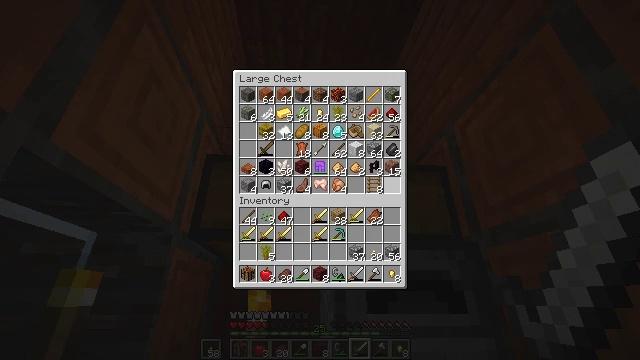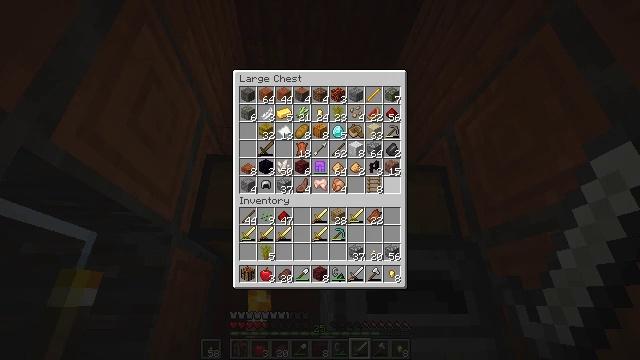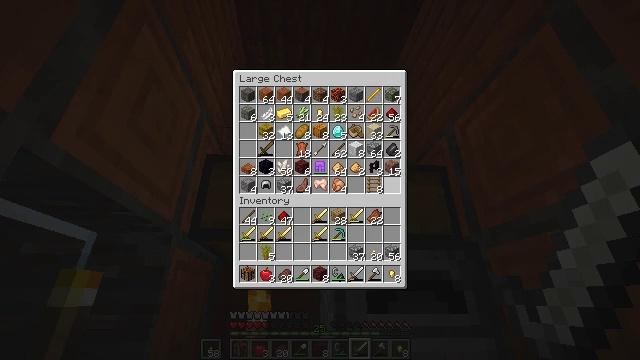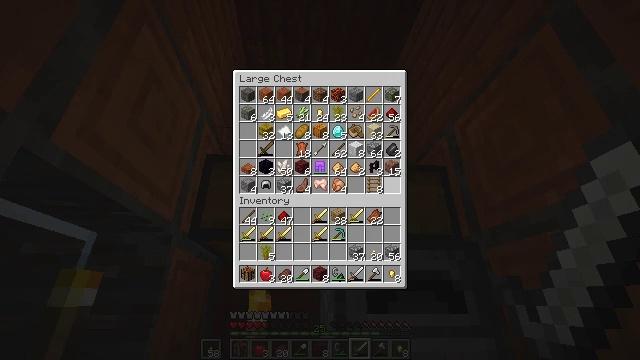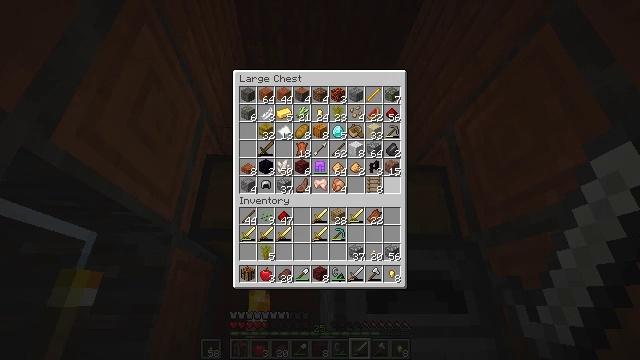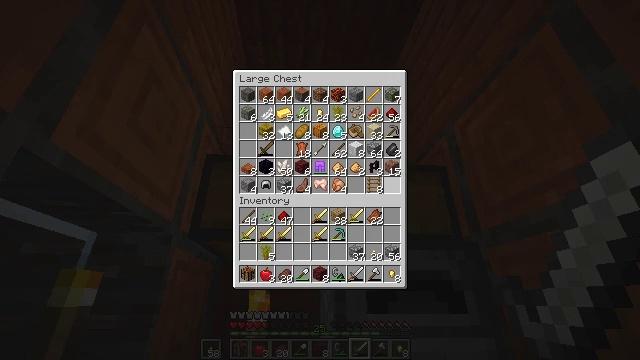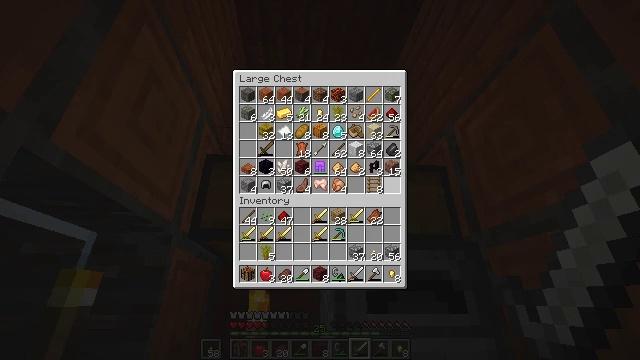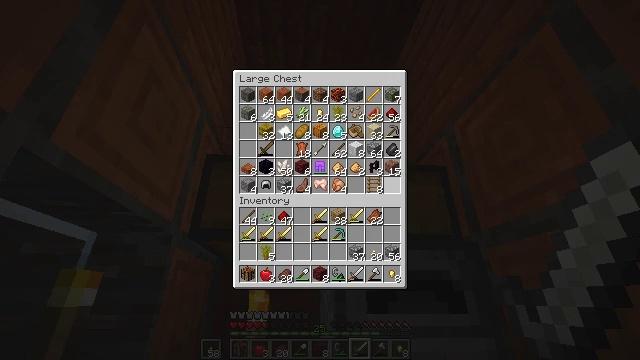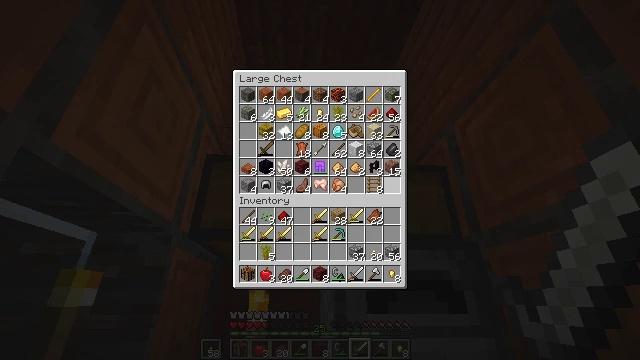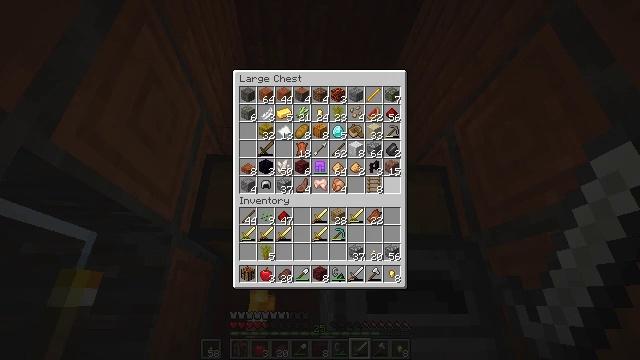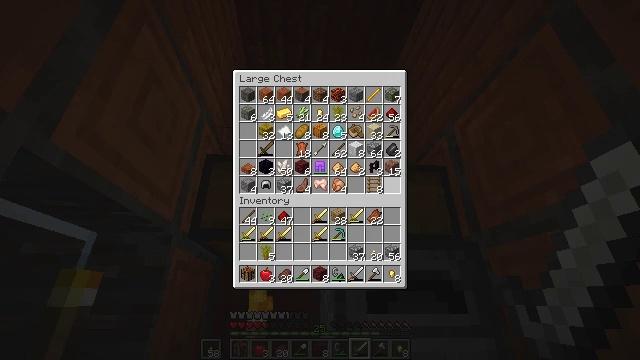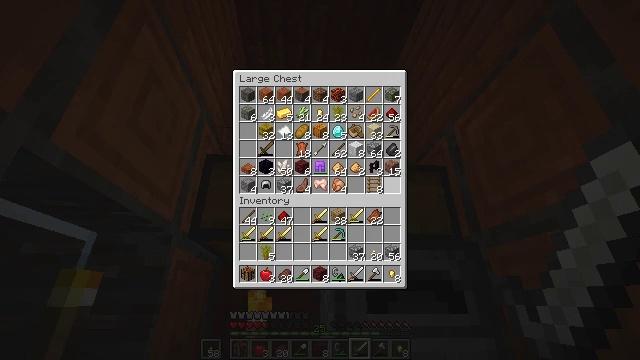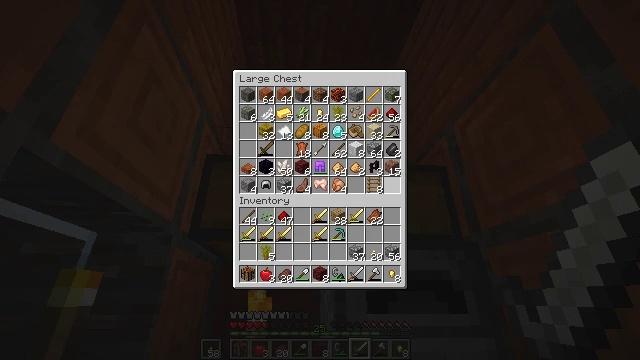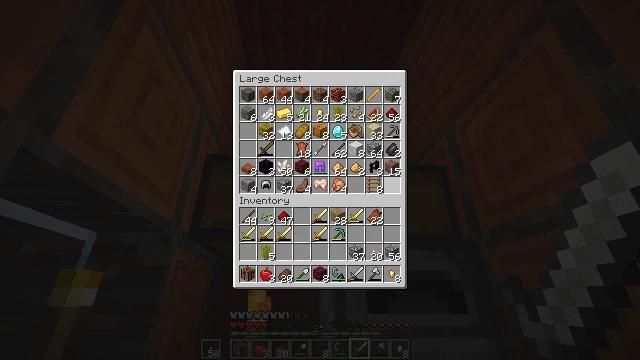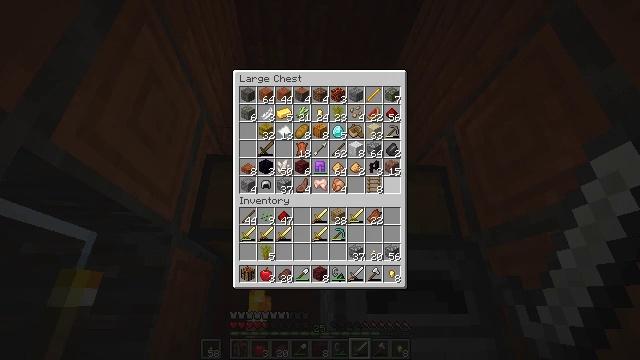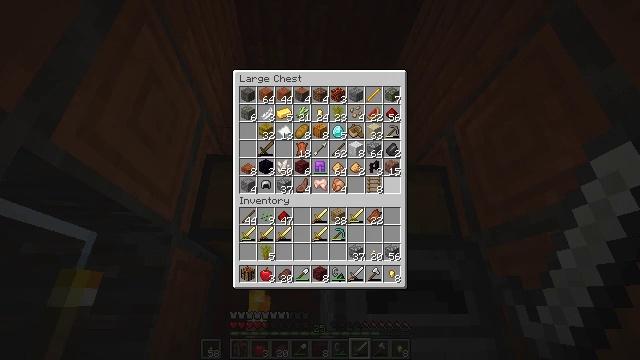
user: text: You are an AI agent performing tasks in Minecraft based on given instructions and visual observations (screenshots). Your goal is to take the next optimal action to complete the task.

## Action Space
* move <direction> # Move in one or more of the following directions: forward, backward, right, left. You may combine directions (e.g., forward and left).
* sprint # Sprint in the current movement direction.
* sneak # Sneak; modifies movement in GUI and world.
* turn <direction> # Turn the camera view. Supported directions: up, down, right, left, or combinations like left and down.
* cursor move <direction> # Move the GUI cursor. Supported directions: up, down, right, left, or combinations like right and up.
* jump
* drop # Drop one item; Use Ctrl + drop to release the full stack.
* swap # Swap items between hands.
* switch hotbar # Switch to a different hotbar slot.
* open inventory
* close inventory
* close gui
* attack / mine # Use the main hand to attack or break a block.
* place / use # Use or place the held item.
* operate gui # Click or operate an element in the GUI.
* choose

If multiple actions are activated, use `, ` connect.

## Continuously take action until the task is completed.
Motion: motion action
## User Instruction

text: Open the crafting table to make a diamond sword.
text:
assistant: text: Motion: no_op
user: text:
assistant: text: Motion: no_op
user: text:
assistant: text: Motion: no_op
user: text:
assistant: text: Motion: no_op
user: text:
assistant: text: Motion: no_op
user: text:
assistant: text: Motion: no_op
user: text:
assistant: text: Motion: no_op
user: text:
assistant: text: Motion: no_op
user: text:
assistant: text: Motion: no_op
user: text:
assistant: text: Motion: no_op
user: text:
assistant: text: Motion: no_op
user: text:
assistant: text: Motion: no_op
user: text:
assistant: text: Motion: no_op
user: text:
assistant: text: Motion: no_op
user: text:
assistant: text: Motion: no_op
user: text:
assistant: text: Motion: no_op
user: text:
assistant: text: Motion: no_op
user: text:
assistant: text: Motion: no_op
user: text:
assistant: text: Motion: no_op
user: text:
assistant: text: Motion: no_op
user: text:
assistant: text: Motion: no_op
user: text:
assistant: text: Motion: no_op
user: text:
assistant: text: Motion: no_op
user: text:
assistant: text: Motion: no_op
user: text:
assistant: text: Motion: no_op
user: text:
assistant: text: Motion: no_op
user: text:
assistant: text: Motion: no_op
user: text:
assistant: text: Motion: no_op
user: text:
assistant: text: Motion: no_op
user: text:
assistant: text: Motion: no_op